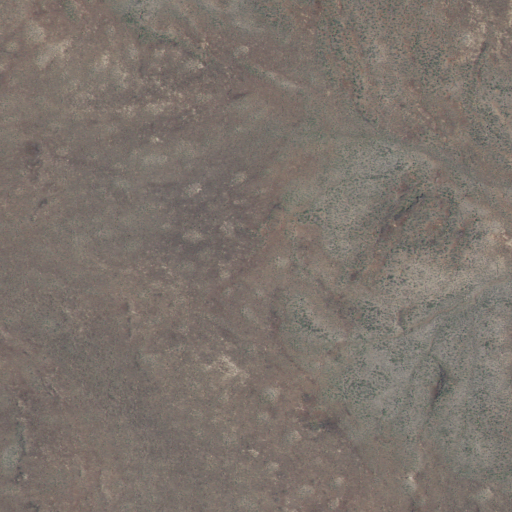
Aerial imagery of plain(s) in Idaho named Willow Meadows containing only shrub